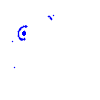
Particle: electron